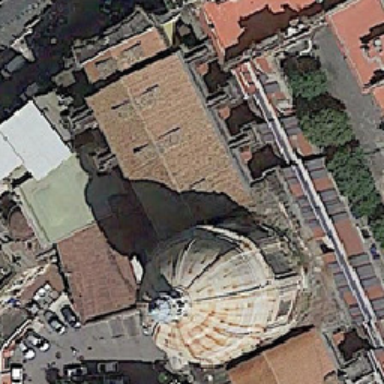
There is a church next to the road .